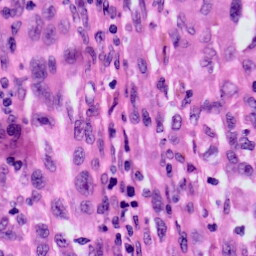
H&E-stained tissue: Skin